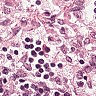
Metastatic tissue present: no